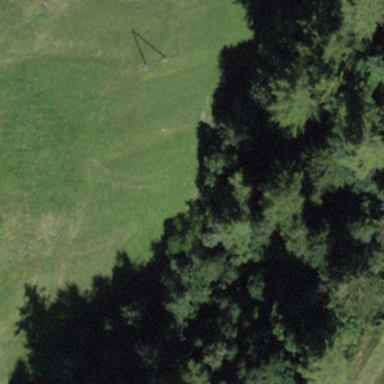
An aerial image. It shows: Forest with mixed types of leaves.